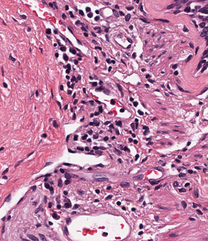
Tumor epithelial tissue: no
Tumor-associated stroma tissue: yes
Normal tissue: no